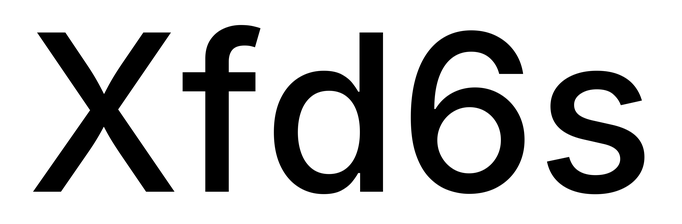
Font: Inter_Medium